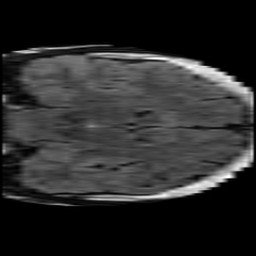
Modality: FLAIR
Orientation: coronal
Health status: ill
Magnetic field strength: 3 T